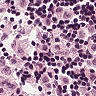
Metastatic tissue present: no